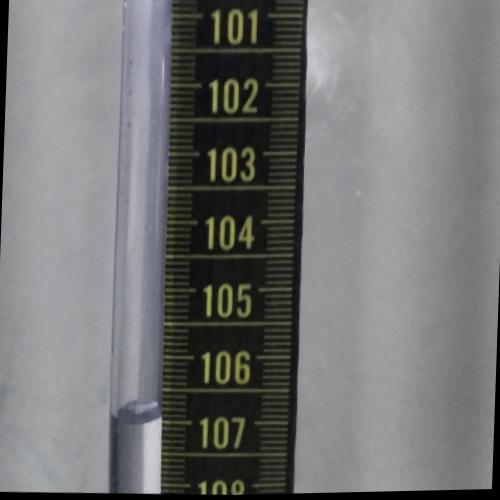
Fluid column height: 106.9 cm